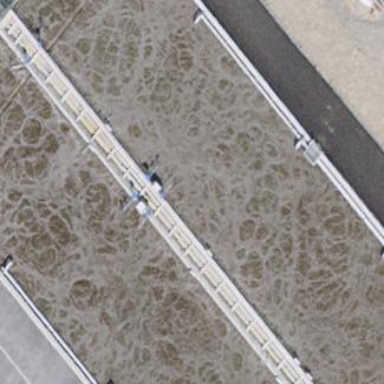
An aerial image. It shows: Image of wastewater.